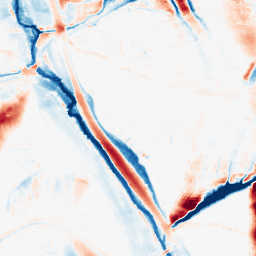
Category: morphological
Decomposition family: morphological_ellipse
Decomposition parameters: operation: average
width: 20
height: 50
Upsampling method: bilinear
Upsampling parameters: scale: 8
Upsampling scale: 8